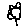
Label: flower